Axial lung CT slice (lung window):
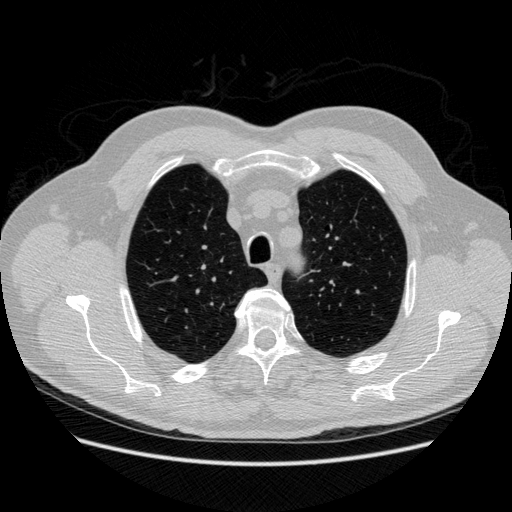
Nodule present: no